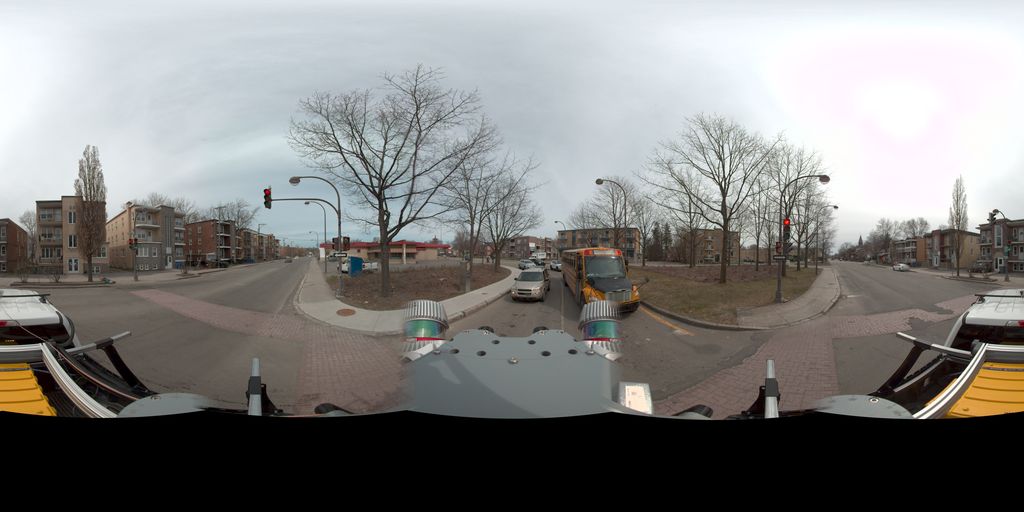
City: quebec_city